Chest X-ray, PA view. Patient: 8 years old, sex M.
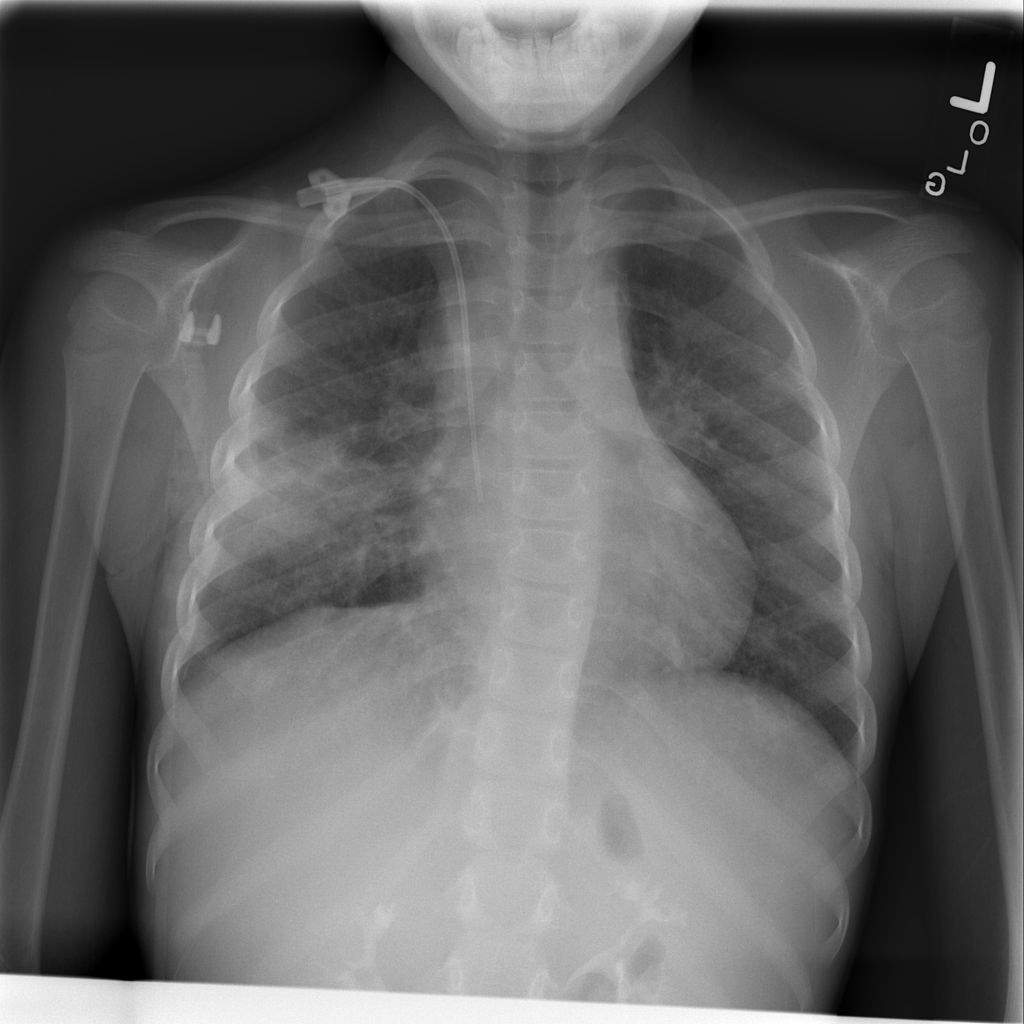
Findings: Infiltration, Pneumonia